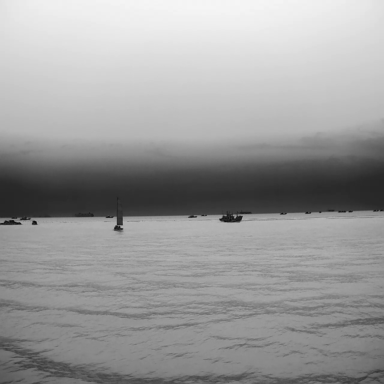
There are 14 objects shown in the infrared image, including a fishing_boat, a sailboat, and 12 bulk_carriers.